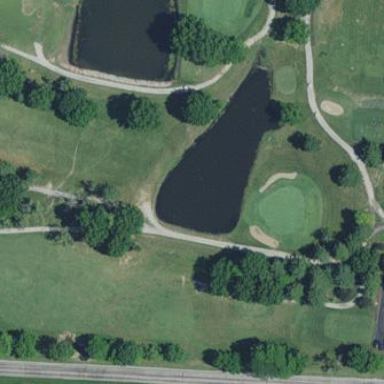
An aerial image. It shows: Water hazard on golf course.